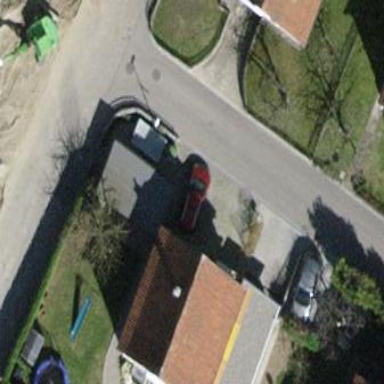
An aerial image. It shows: Building with tile roof.